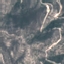
Land use / land cover: HerbaceousVegetation